Question: I have implemented media notification and lock screen notification in my music player. While clicking lock screen notification, how to ask the password to the user and how to open the application.
As well as for media notification while clicking I have opened the application. But how to close the notification bar or how to hide the whole notification bar
and how to show the suggestion of my application in "open with " while clicking the music file in any file directory.
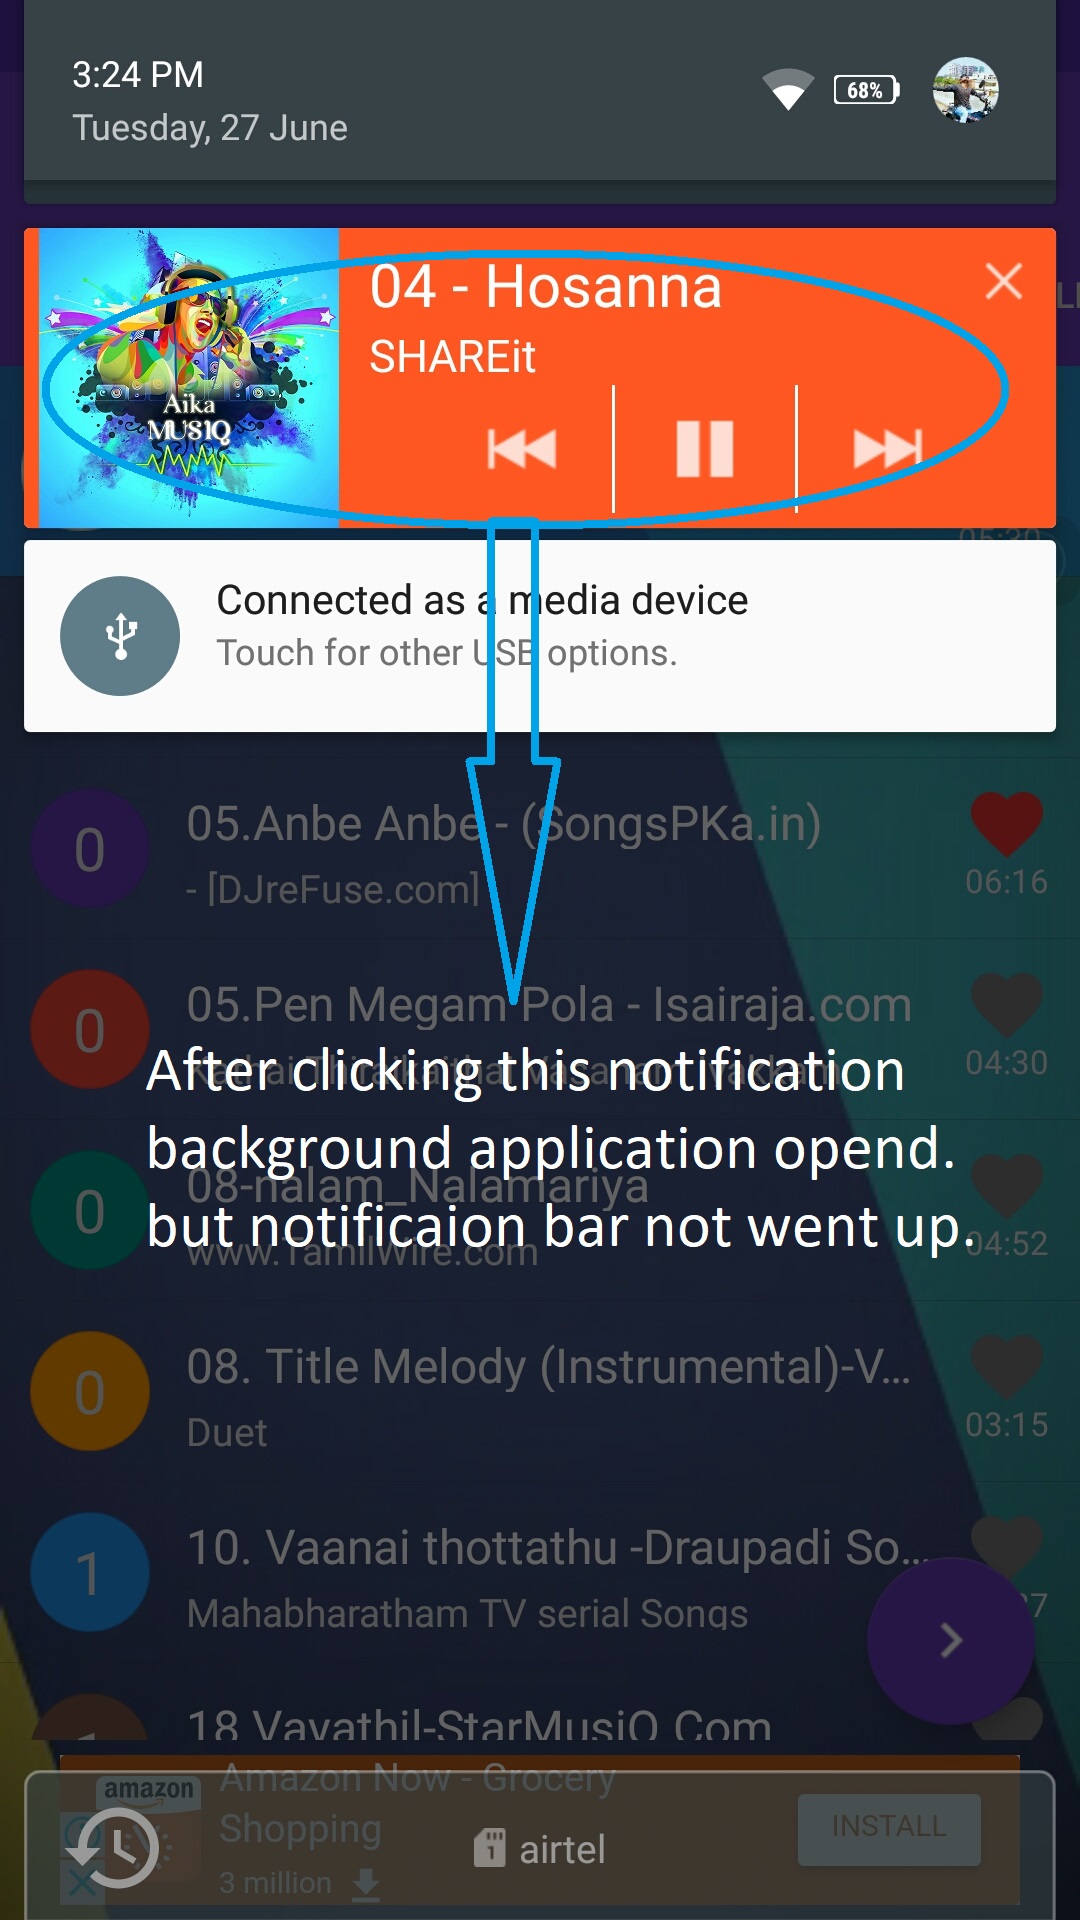
Answer: What do you mean by ask for password? just open an activity that asks for password.
As for open an activity use Nirali solution in: <URL>
'''
NotificationManager notificationManager = (NotificationManager) context
.getSystemService(Context.NOTIFICATION_SERVICE);
Notification notification = new Notification(icon, message, when);
Intent notificationIntent = new Intent(context, HomeActivity.class);
notificationIntent.setFlags(Intent.FLAG_ACTIVITY_CLEAR_TOP
| Intent.FLAG_ACTIVITY_SINGLE_TOP);
PendingIntent intent = PendingIntent.getActivity(context, 0,
notificationIntent, 0);
notification.setLatestEventInfo(context, title, message, intent);
notification.flags |= Notification.FLAG_AUTO_CANCEL;
notificationManager.notify(0, notification);
'''